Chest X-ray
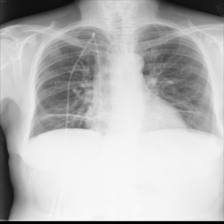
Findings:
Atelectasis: positive
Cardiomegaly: negative
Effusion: negative
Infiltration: negative
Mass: negative
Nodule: negative
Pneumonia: negative
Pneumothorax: negative
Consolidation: positive
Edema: negative
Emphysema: negative
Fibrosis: negative
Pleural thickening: negative
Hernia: negative